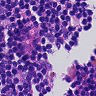
Metastatic tissue present: no